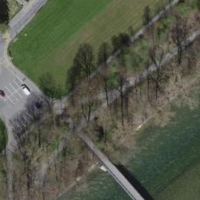
EUNIS habitat code: 53
Species observed at this site:
Impatiens parviflora